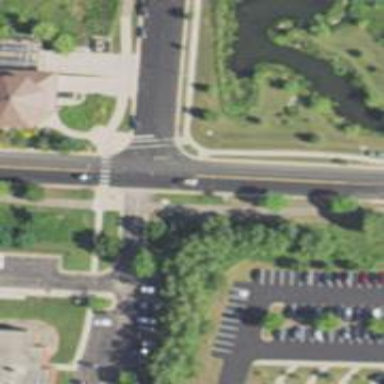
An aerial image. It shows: Asphalt footway with uncontrolled crossing.